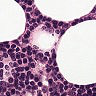
Metastatic tissue present: no